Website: home-depot
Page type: review-order
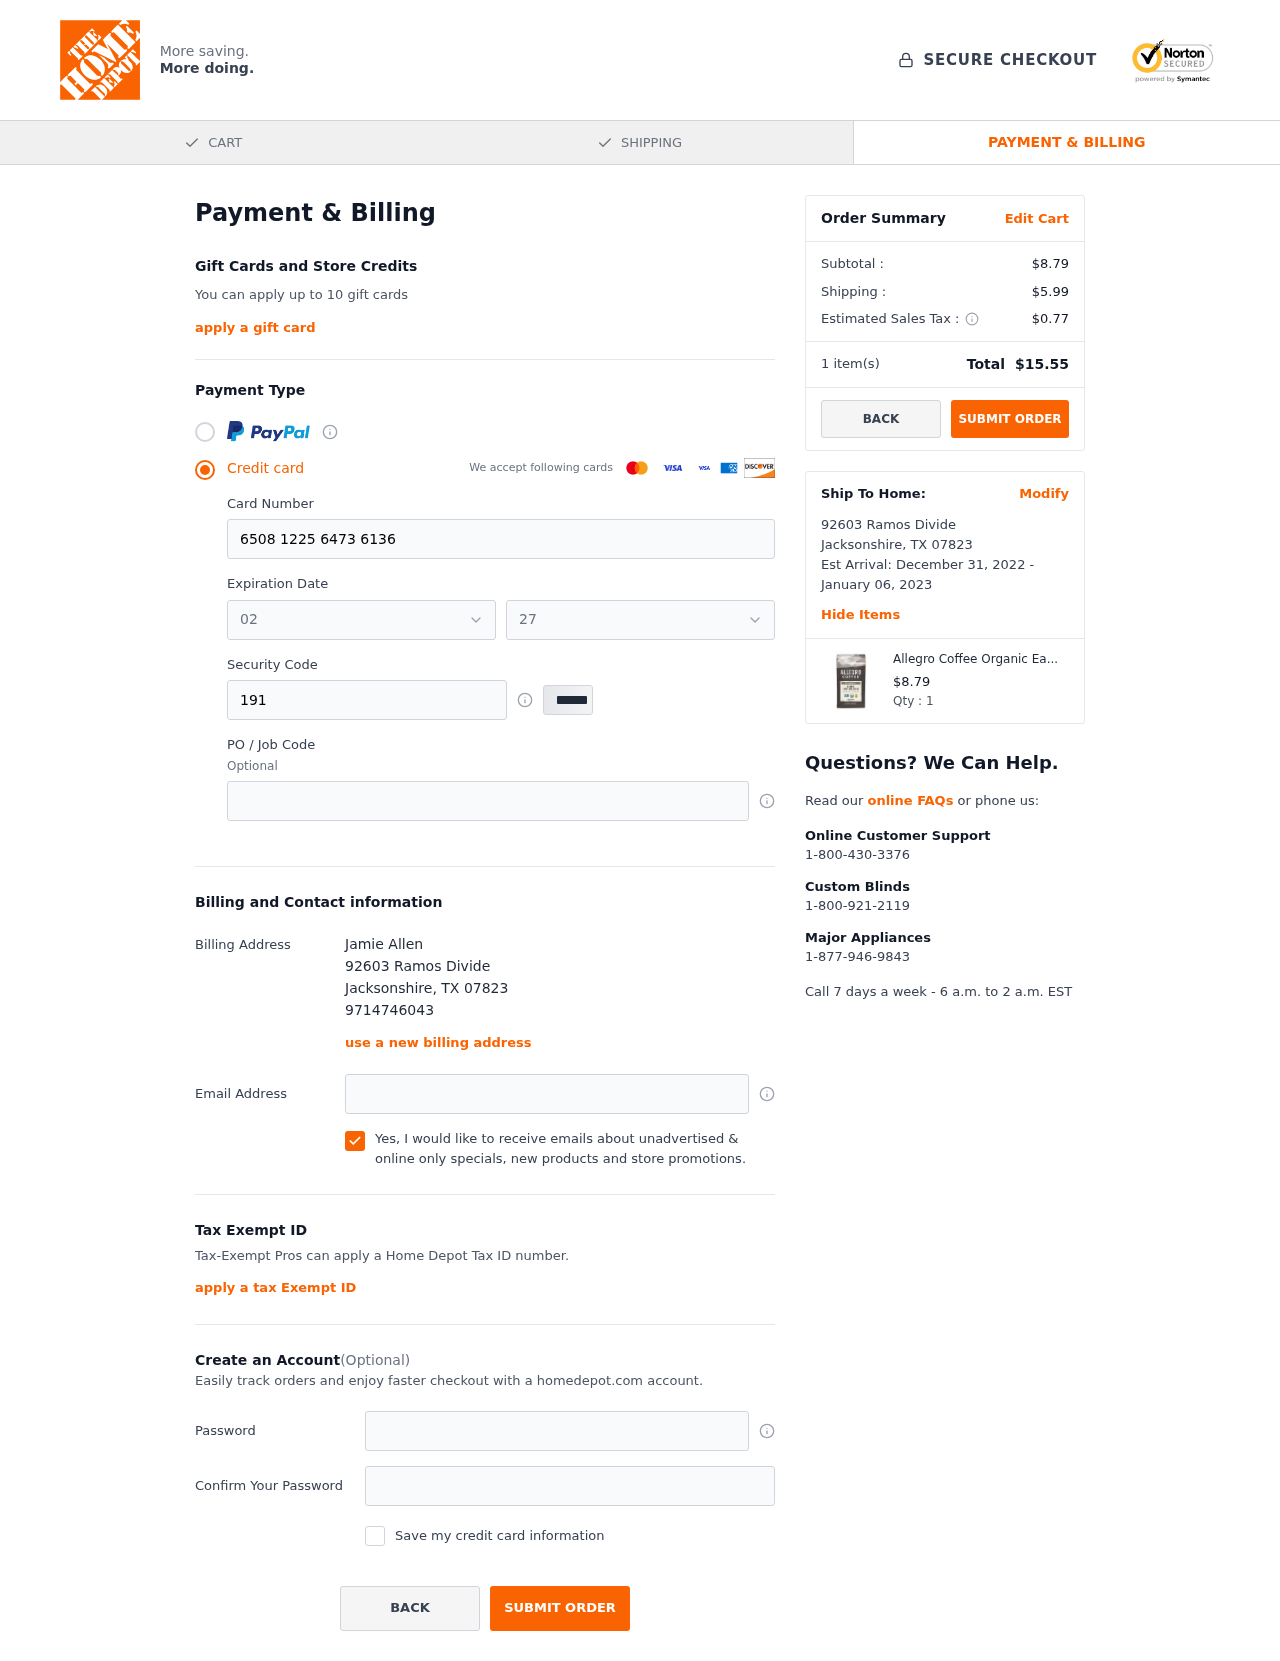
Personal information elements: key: PII_CARD_EXPIRY_MONTH
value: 02
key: PII_CARD_EXPIRY_YEAR
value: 27
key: PII_CITY
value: Jacksonshire
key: PII_FULLNAME
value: Jamie Allen
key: PII_PHONE
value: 9714746043
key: PII_POSTCODE
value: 07823
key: PII_STATE_ABBR
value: TX
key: PII_STREET
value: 92603 Ramos Divide
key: PII_CARD_NUMBER
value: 6508 1225 6473 6136
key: PII_CARD_CVV
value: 191
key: PII_EMAIL
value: jamieallen@yahoo.com
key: PII_STREET2
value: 92603 Ramos Divide
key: PII_POSTCODE2
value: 07823
Product elements: key: PRODUCT1_NAME
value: Allegro Coffee Organic Early Bird Blend Ground Coffee, 12 oz
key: PRODUCT1_PRICE
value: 8.79
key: PRODUCT1_QUANTITY
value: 1
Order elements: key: ORDER_SUBTOTAL
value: $8.79
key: ORDER_SHIPPING_COST
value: $5.99
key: ORDER_TAX
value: $0.77
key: ORDER_NUM_ITEMS
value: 1
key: ORDER_TOTAL
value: $15.55
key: ORDER_SHIPPING_DATE
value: December 31, 2022
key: ORDER_DELIVERY_DATE
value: January 06, 2023